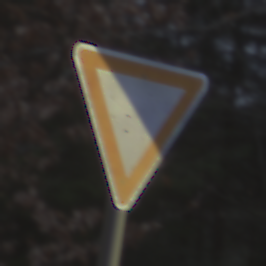
Verkehrszeichen: VorfahrtGewaehren
Umgebung: Outdoor, Nature
Tageszeit: MorningAfternoon
Wetter: Overcast
Licht: Natural
Jahreszeit: Winter
Kontrast: LowContrast